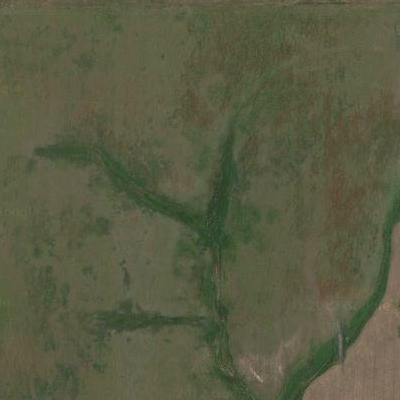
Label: aGrass